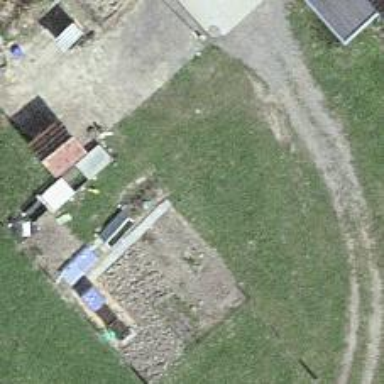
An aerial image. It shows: Farm.